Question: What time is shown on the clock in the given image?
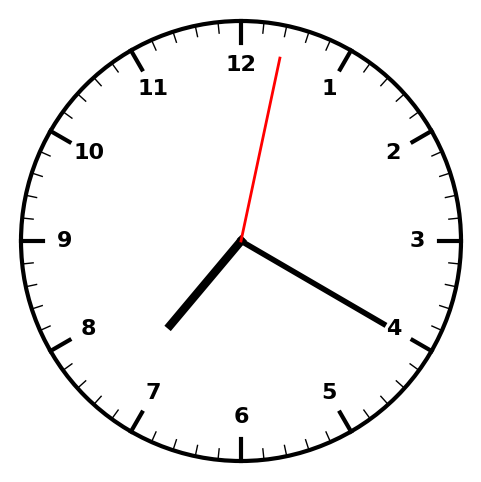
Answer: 07:20:02